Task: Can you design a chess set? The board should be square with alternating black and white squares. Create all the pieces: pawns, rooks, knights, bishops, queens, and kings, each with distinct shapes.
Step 4920:
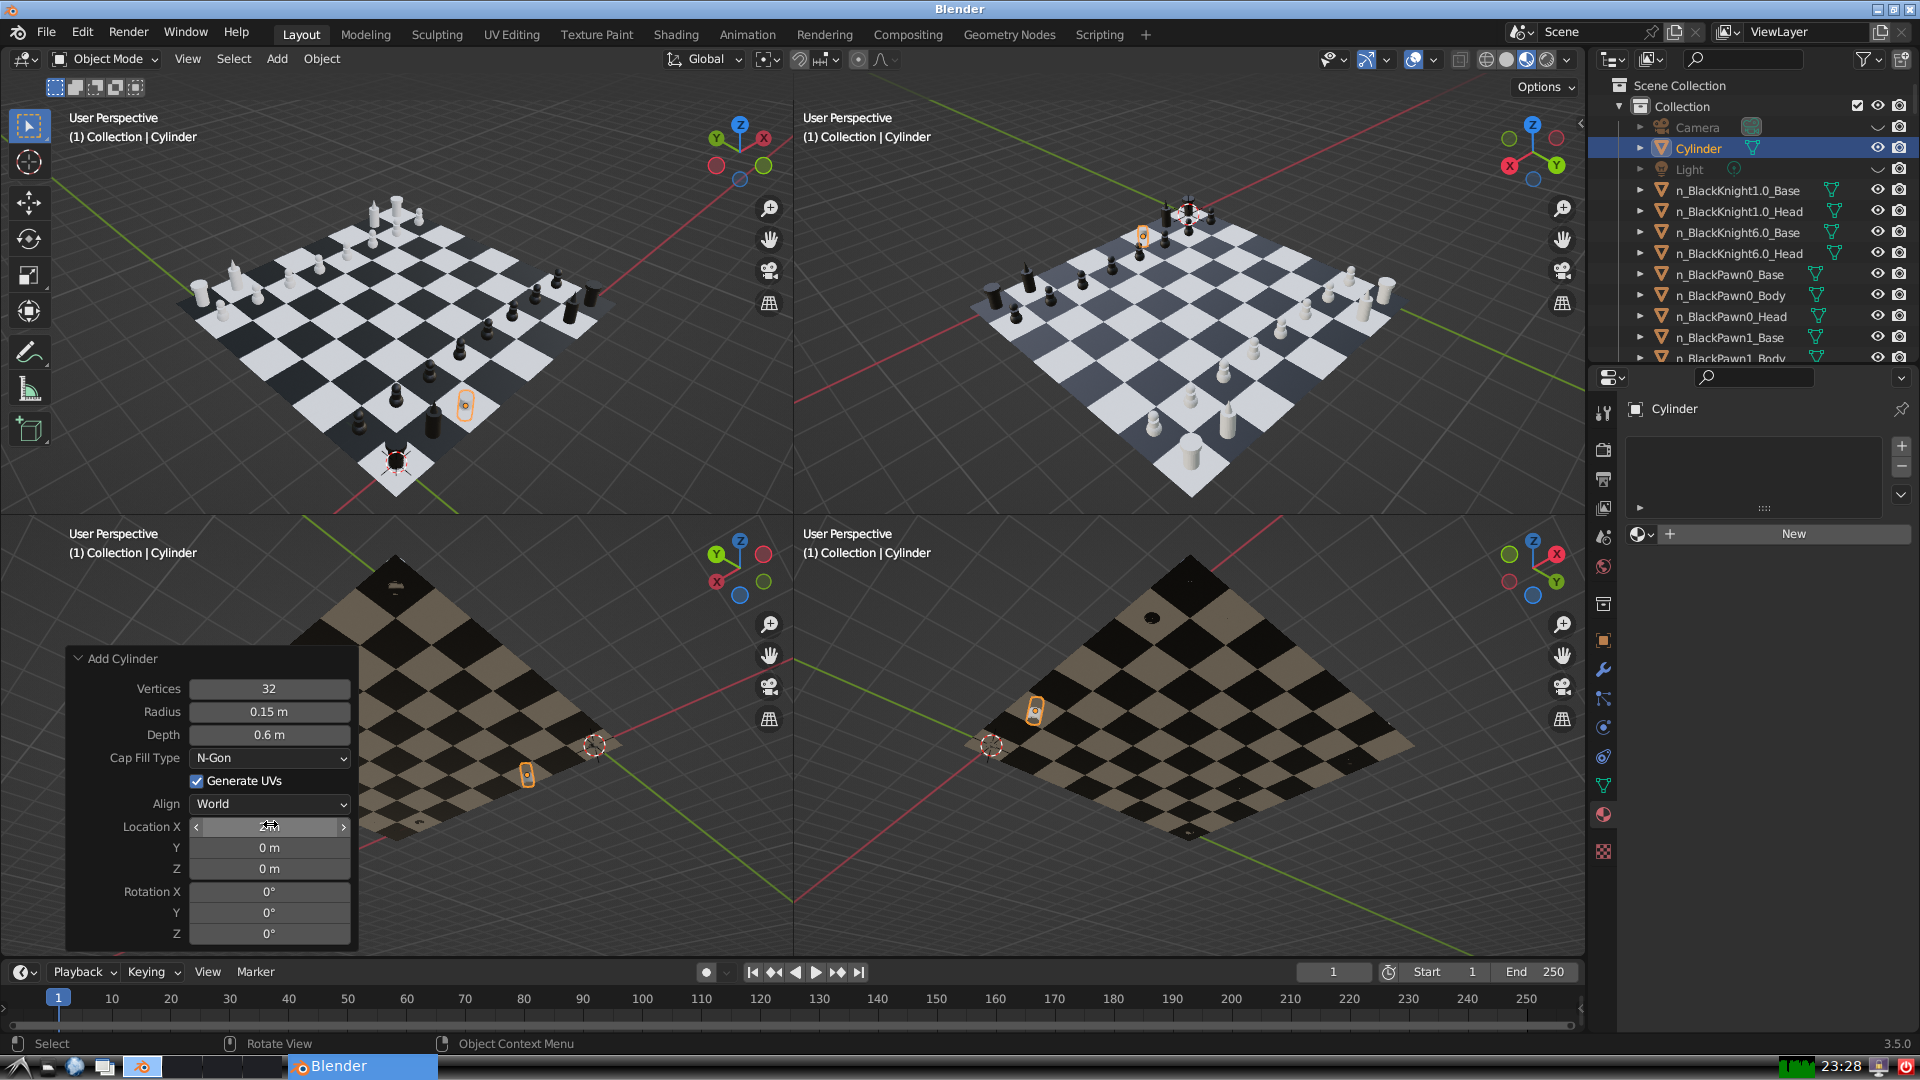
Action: {"mouse_move": [270, 844]}